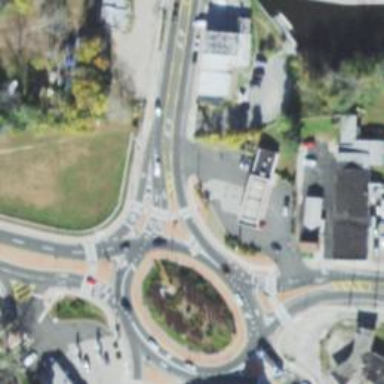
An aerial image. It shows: Roundabout on trunk highway.